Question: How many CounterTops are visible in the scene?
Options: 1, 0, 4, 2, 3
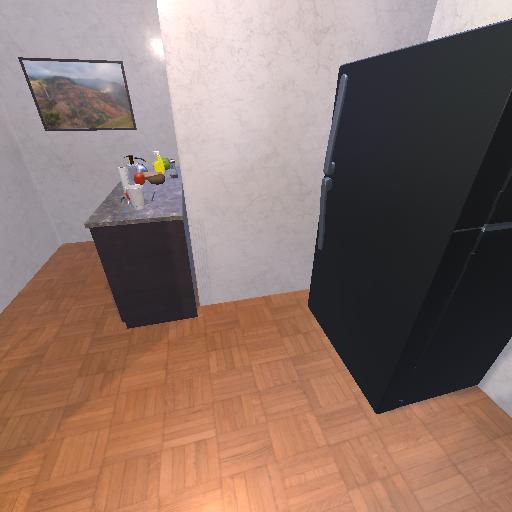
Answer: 1